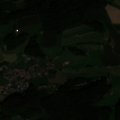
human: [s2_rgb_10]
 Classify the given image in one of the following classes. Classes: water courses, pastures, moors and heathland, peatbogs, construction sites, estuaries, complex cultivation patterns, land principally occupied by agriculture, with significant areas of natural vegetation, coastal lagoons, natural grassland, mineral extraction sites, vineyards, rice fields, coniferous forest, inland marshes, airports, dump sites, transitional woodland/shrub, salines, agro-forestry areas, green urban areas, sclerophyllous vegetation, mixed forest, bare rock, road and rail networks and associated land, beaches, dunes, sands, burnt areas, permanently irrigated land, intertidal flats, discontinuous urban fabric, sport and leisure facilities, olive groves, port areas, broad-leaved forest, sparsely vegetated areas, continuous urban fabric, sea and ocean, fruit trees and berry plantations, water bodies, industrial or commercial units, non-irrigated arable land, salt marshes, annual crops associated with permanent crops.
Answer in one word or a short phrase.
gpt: discontinuous urban fabric, non-irrigated arable land, pastures, mixed forest